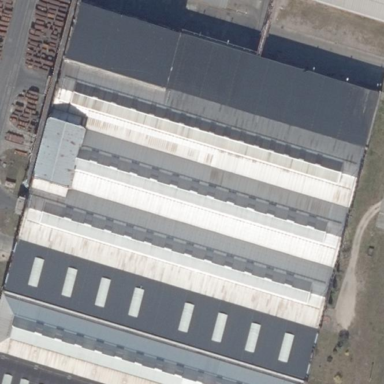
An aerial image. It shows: Industrial building.